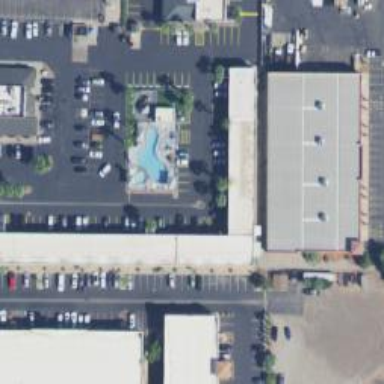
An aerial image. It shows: Hotel building.